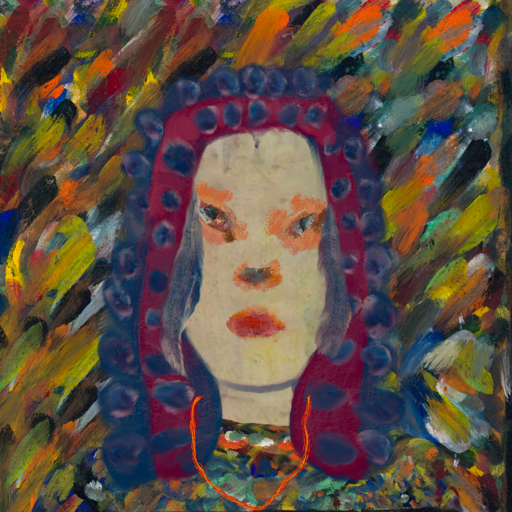
Background: An_Impression, Head And Neck Front: Hill_Girl, Face Front: Boggyland, Bust: An_Impression, Hair Front: Hill_Girl, Head Accessory: Blank, Second Necklace: Gypsy_Mother_2, Necklace: Blank, Baby: Blank